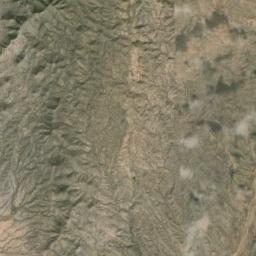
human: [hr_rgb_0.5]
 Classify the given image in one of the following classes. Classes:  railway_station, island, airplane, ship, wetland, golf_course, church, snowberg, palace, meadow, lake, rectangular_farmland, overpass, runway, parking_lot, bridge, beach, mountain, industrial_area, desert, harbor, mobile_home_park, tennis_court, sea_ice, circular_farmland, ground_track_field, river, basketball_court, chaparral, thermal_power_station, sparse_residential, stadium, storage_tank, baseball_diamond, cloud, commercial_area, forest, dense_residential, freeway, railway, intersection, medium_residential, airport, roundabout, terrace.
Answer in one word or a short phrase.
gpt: mountain